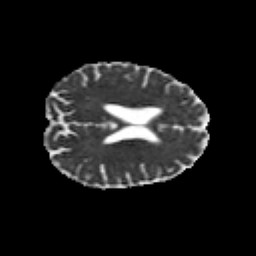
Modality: MD
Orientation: axial
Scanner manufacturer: siemens
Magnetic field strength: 3 T
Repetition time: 6.8 s
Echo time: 0.093 s